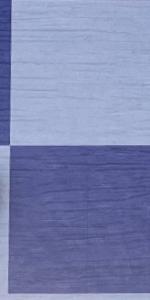
Label: Empty